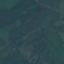
Land use / land cover class: Pasture